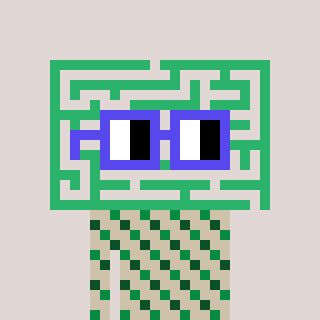
a pixel art character with square blue glasses, a maze-shaped head and a bege-colored body on a warm background